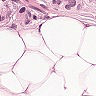
Metastatic tissue present: yes